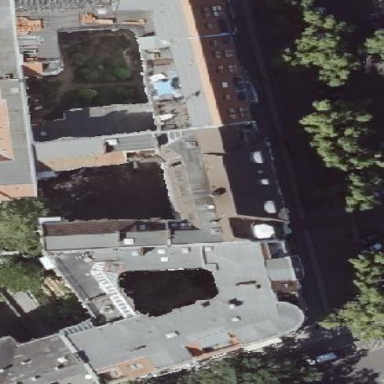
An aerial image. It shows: Gabled roof apartments building with red roof tiles.